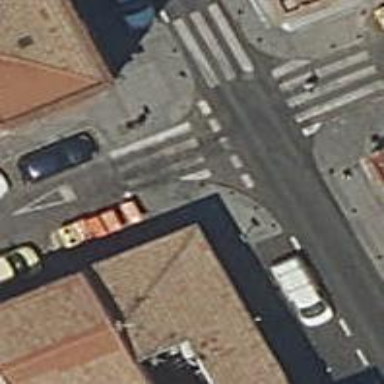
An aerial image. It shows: Uncontrolled crossing on the road.